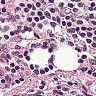
Metastatic tissue present: no